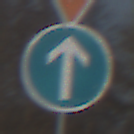
Verkehrszeichen: VorgeschriebeneFahrtrichtungGeradeaus
Zusatzzeichen oben: VorfahrtGewaehren
Umgebung: Outdoor, Nature
Tageszeit: MorningAfternoon
Wetter: PartlyCloudy
Licht: Natural
Jahreszeit: NotSpecified
Kontrast: HighContrast